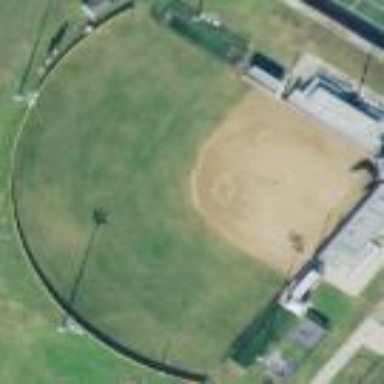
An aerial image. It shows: Softball pitch for leisure land activities.